Field crop: maize
Growth stage: 2
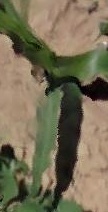
Species: maize